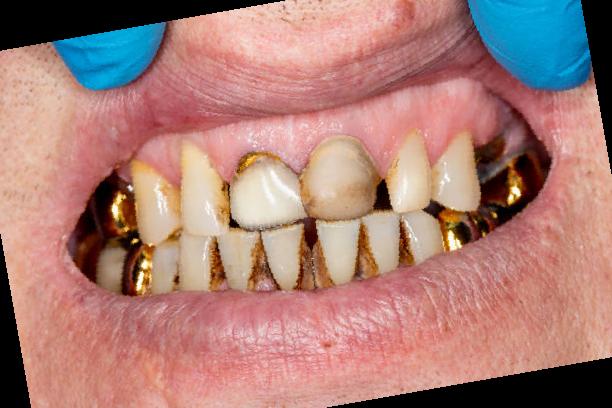
Condition: Calculus